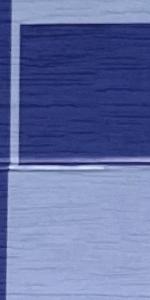
Label: Empty